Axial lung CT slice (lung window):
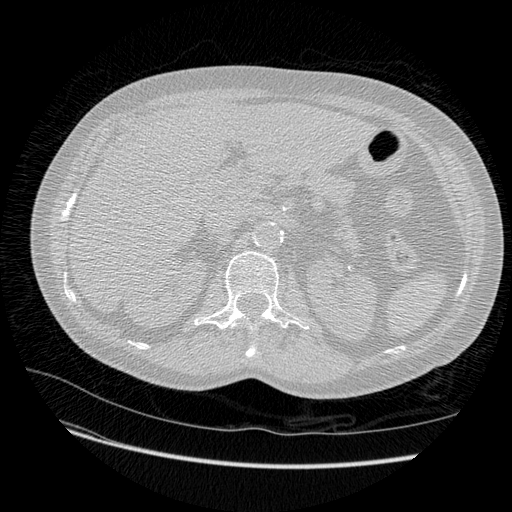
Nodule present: no